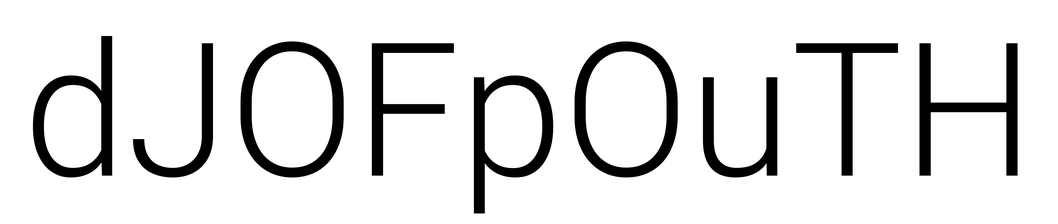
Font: Roboto_Light